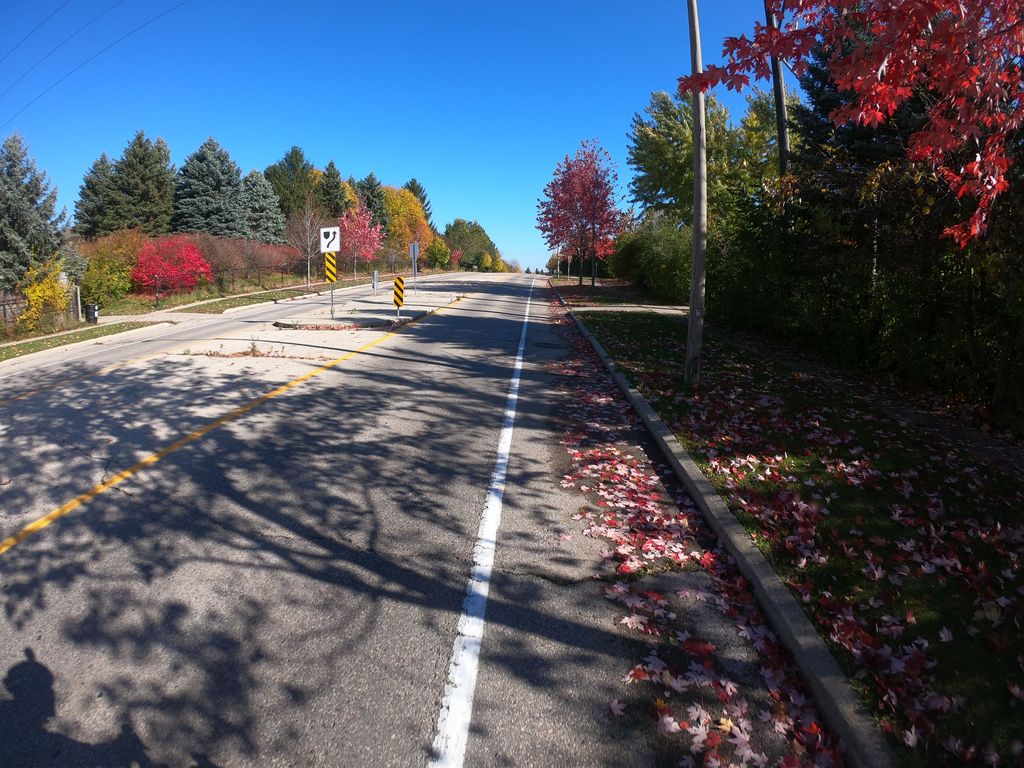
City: kitchener-waterloo